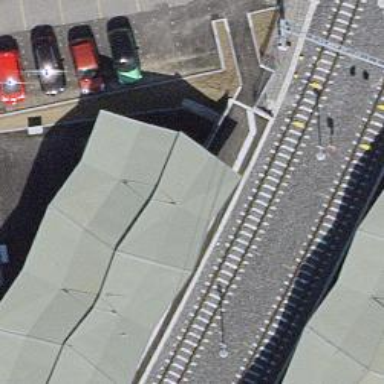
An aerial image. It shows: Narrow-gauge railway bridge with electrified contact lines and one track.